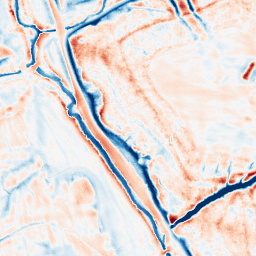
Category: edge_preserving
Decomposition family: bilateral
Decomposition parameters: d: 21
sigma_color: 25
sigma_space: 75
Upsampling method: sinc_hamming
Upsampling parameters: scale: 2
kernel_size: 8
Upsampling scale: 2